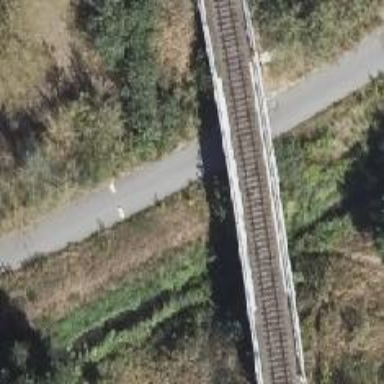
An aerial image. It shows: Bridge over railway line.